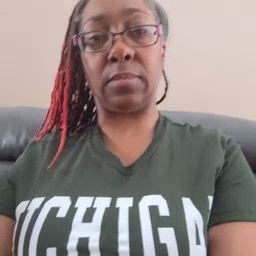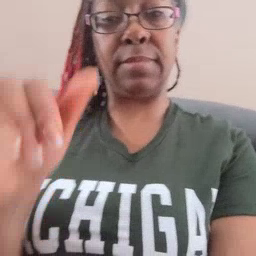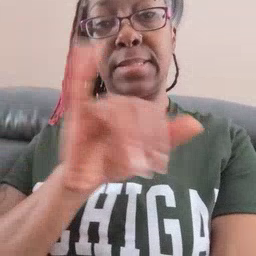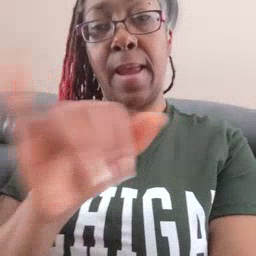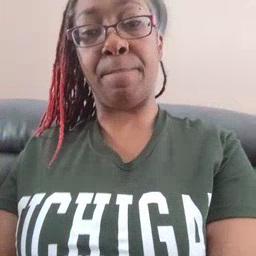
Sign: same